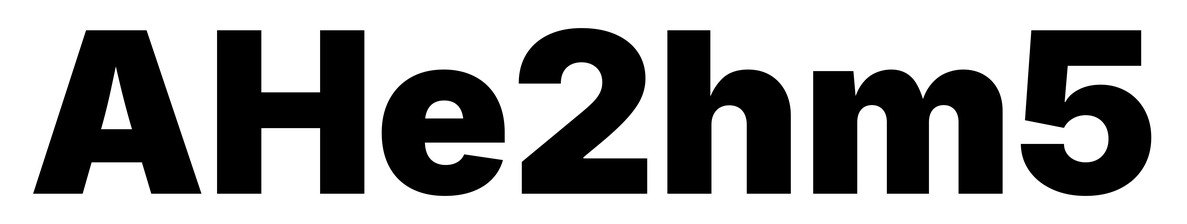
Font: Inter_Black